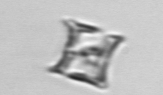
Label: Eucampia